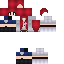
A male knight skin with medium skin, wearing brown helmet dressed in a red armor chest and red robe bottom, featuring a closed mouth.